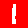
Digit: 1